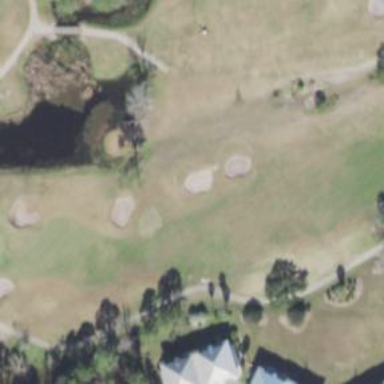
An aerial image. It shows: View of golf hole.